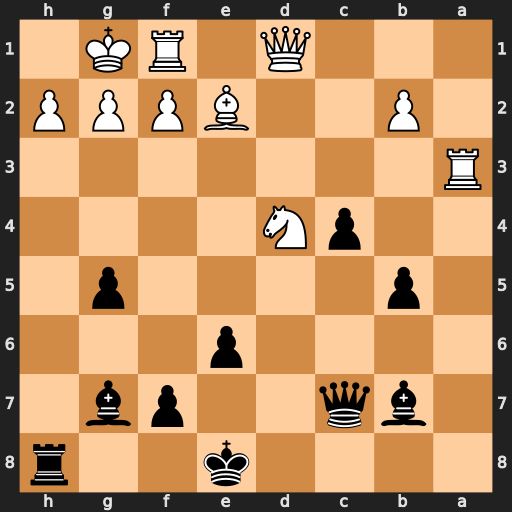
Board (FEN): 4k2r/1bq2pb1/4p3/1p4p1/2pN4/R7/1P2BPPP/3Q1RK1
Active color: b
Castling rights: k
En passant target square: -
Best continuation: Qxh2#